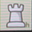
Piece: wR